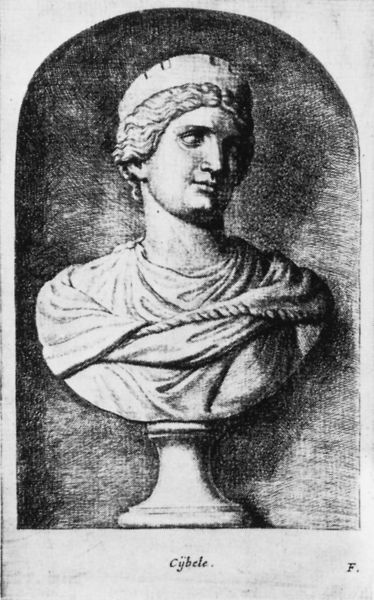
Titel: “Icones”, Skulpturenkatalog der Brüder Reynst
Institution: Amsterdam, Rijksprentenkabinett
Schlagwörter: kopf, mann, frau, mund, nase, ohr, schwarz, weiss, zeichnung, blick, tuch, falten, gesicht, sockel, bildnis, hals, portrait, signatur, auge, gewand, haare, mantel, stoff, krone, lippen, locken, scheitel, schulter, schultern, statue, bogen, büste, junge, stola, nische, kohle, druck, schraffiert, kranz, antik, toga, haartracht, f, kybele, cybele